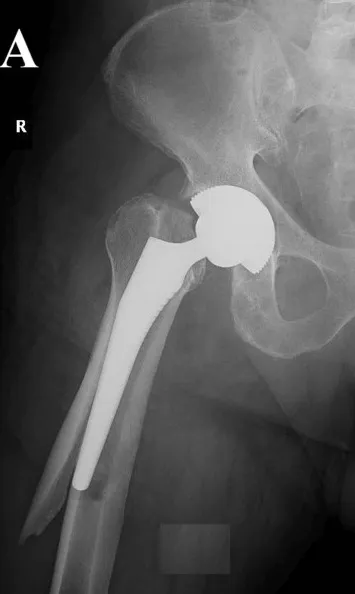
Vancouver B2, Case one. (A) The fracture in question is categorized as Vancouver B2 owing to the radiological instability observed in the prosthesis stem. Nevertheless, the bone quality of the patient was remarkably high, enabling a precise anatomical realignment of the fracture during the surgical procedure.
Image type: radiology (x_ray)